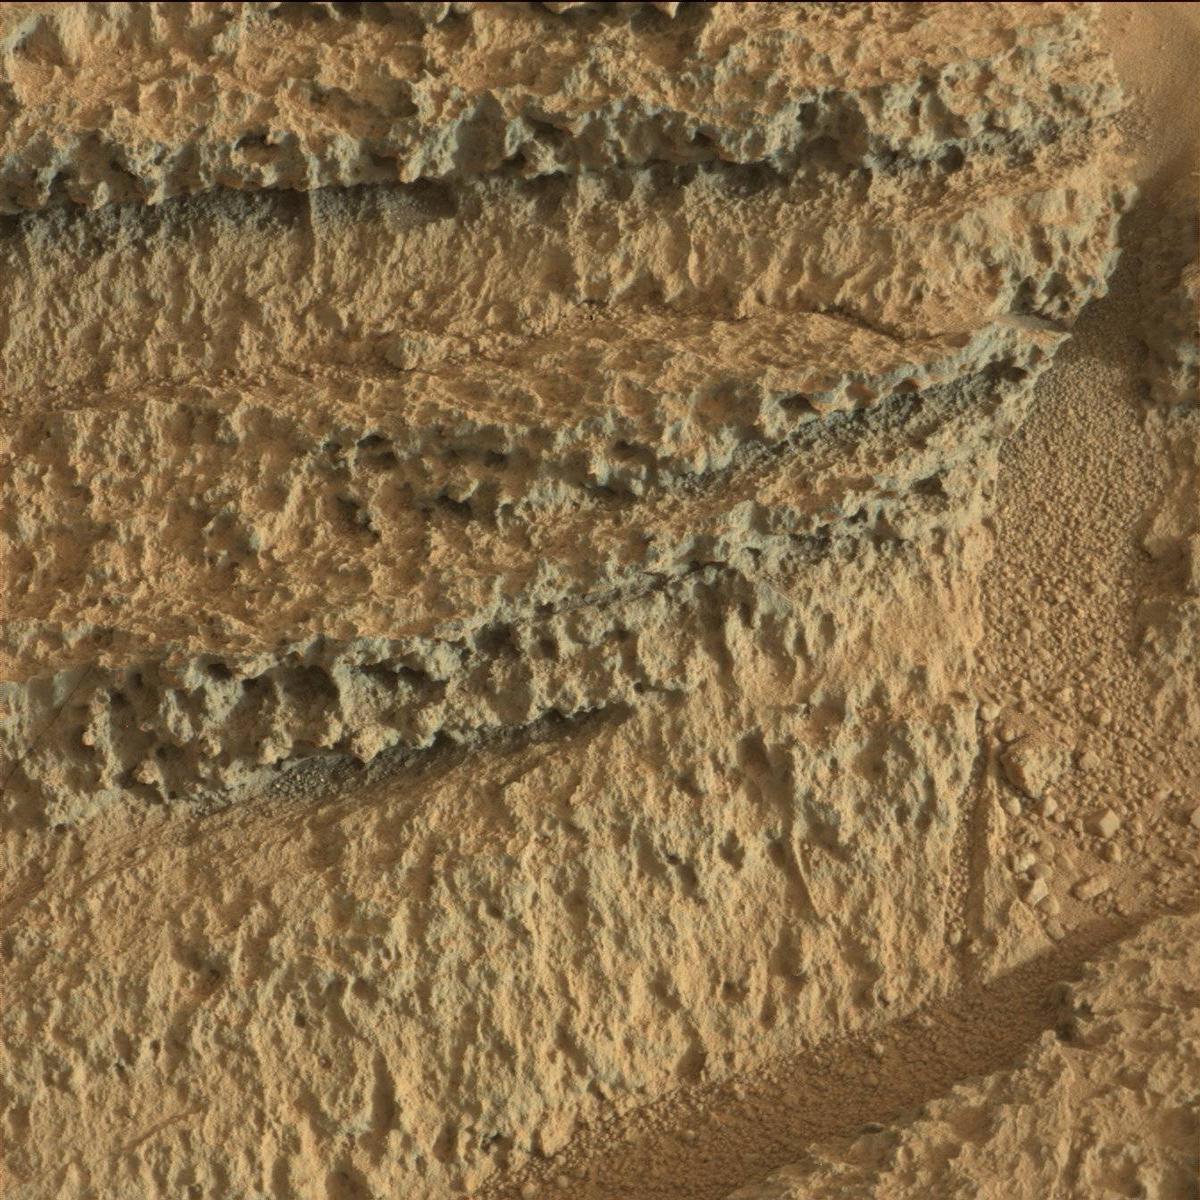
Terrain classes present: Bedrock, Sand / Soil